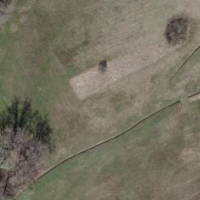
EUNIS habitat code: 16
Species observed at this site:
Pholidoptera griseoaptera
Ruspolia nitidula